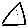
Label: triangle